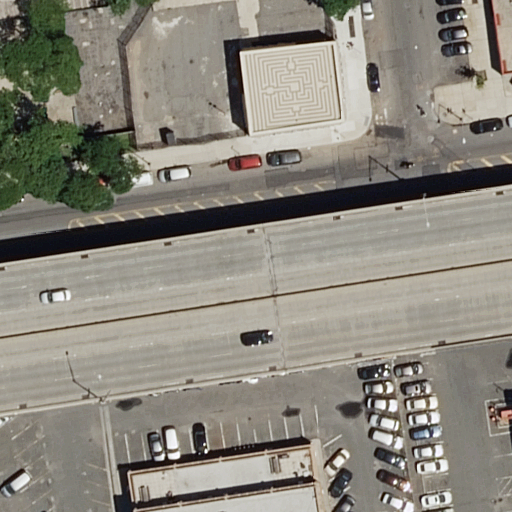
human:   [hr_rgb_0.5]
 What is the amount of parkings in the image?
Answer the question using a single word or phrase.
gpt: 1

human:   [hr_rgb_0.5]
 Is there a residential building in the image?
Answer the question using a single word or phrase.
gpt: yes

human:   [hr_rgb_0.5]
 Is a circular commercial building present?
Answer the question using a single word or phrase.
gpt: no

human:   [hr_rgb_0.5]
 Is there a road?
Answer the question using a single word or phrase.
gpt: yes

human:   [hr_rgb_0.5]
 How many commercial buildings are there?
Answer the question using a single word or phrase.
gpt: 0

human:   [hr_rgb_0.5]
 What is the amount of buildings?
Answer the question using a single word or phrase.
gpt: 3

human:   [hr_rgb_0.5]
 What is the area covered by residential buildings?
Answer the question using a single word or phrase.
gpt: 3173m2

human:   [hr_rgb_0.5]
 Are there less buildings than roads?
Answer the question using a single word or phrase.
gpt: yes

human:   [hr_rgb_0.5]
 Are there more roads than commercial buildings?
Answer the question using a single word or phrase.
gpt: yes

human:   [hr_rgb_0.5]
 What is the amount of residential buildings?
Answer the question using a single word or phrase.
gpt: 3

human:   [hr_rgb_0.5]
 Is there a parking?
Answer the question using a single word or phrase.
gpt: yes

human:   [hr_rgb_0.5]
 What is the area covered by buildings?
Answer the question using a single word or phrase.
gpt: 3173m2

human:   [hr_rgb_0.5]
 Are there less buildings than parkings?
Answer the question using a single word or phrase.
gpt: no

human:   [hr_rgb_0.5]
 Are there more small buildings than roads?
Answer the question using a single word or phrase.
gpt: no

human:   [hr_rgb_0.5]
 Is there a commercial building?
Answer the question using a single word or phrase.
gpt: no

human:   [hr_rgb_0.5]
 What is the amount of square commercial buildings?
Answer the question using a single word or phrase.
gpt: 0

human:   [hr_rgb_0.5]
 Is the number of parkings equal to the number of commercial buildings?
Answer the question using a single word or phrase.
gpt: no

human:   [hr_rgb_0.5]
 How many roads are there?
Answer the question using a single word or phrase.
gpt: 10

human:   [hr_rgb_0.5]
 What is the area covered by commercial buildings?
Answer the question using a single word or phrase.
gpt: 0m2

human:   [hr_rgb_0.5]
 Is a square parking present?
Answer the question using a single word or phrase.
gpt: no

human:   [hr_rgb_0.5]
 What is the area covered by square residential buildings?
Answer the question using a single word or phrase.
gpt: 0m2

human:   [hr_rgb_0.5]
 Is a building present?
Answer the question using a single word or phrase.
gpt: yes

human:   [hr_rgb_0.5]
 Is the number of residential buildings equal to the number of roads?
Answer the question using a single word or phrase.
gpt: no

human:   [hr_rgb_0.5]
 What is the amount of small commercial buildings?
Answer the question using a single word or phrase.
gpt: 0

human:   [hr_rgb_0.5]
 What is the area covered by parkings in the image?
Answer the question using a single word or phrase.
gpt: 2m2

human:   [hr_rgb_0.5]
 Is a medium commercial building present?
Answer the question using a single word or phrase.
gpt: no

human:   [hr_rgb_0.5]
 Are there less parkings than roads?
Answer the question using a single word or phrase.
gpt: yes

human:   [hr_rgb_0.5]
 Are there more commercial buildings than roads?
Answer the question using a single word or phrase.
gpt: no

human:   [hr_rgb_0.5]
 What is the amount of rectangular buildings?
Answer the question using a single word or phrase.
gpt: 1

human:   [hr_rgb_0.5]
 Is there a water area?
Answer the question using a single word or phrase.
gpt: no

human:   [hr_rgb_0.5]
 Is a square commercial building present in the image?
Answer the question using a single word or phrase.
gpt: no

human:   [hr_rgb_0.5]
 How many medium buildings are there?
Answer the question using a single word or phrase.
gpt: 1

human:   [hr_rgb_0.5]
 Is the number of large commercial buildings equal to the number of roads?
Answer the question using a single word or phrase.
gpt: no

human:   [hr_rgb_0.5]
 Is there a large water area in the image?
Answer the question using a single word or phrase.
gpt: no

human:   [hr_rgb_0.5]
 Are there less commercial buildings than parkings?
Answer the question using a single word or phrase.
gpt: yes

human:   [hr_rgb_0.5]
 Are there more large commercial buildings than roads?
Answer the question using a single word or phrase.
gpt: no

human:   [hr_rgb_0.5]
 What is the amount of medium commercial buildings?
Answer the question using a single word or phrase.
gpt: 0

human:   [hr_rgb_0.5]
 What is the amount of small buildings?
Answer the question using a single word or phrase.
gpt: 0

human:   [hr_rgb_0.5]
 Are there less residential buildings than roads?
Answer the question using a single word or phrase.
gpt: yes

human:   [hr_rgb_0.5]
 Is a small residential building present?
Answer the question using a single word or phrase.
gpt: no

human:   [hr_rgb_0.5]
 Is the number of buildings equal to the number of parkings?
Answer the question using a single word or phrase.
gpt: no

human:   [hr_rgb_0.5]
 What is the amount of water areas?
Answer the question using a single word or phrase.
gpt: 0

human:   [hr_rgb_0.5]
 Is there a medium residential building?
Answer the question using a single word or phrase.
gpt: yes

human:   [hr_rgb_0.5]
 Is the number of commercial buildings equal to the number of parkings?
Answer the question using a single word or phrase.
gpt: no

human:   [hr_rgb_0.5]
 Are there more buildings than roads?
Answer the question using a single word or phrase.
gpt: no

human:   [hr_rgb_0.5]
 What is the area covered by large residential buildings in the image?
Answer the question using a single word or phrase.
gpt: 2886m2

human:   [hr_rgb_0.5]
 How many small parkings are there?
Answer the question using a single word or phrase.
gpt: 1

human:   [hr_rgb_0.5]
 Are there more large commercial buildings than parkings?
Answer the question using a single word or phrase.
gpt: no

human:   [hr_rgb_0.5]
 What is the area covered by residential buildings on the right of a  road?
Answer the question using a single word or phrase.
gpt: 2658m2

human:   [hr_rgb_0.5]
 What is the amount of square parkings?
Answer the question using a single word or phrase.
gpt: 0

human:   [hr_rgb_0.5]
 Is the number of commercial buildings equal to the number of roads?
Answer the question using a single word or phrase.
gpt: no

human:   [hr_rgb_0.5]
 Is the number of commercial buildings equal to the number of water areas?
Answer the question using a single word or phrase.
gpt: yes

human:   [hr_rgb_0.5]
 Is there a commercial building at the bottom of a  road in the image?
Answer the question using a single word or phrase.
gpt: no

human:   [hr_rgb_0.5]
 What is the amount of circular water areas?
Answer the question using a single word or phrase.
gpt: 0

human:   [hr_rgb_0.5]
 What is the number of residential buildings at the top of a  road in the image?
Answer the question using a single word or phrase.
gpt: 2

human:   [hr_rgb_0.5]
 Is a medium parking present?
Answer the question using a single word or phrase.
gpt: no

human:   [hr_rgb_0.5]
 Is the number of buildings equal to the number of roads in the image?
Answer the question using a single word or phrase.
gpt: no

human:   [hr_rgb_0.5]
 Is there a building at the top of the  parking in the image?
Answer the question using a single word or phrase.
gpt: no

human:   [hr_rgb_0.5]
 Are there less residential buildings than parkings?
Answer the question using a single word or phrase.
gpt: no

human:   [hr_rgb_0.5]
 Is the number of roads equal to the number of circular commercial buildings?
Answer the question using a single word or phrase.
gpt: no

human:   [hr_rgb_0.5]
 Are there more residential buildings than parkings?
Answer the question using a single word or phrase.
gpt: yes

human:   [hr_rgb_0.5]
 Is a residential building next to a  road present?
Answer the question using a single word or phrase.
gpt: yes

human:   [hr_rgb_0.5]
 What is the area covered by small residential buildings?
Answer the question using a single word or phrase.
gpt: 0m2

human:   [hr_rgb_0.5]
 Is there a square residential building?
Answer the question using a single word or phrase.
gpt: no